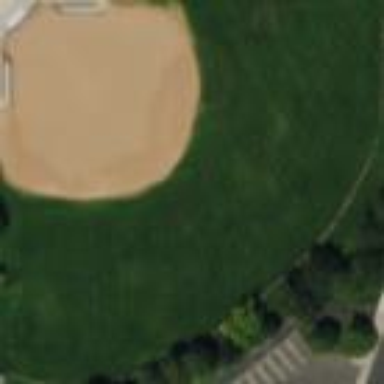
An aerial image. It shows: Baseball pitch for leisure and sports activities.